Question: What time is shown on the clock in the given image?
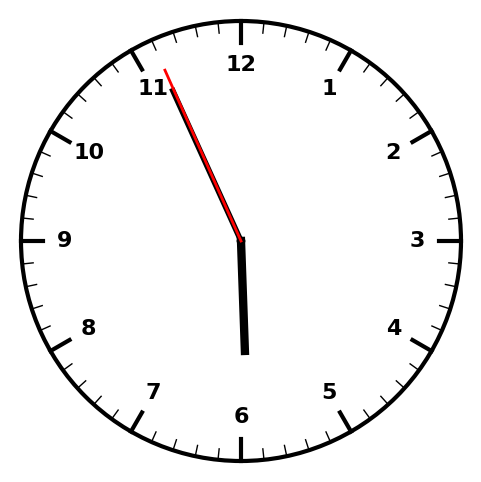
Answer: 05:55:56